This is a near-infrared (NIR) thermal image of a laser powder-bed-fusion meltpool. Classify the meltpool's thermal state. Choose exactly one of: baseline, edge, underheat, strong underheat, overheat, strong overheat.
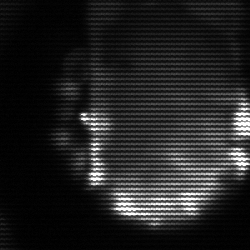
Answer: baseline